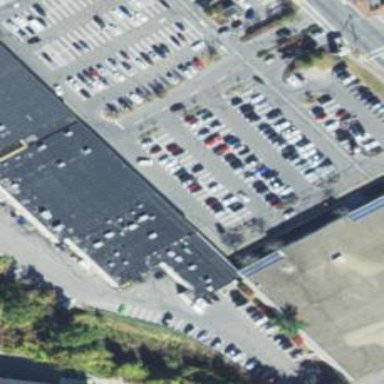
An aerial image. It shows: Retail building.